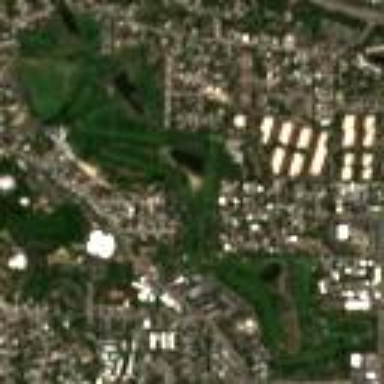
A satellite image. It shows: Golf course surrounded by greenery.